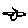
Label: bird